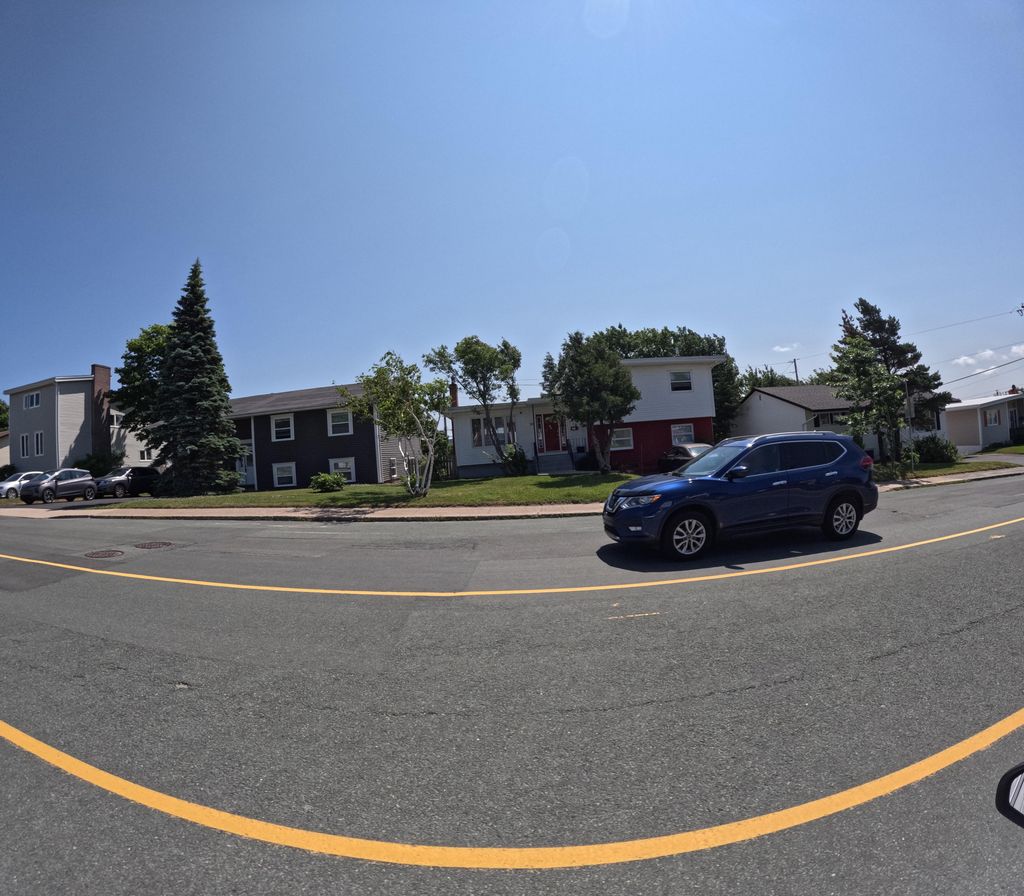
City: st_johns